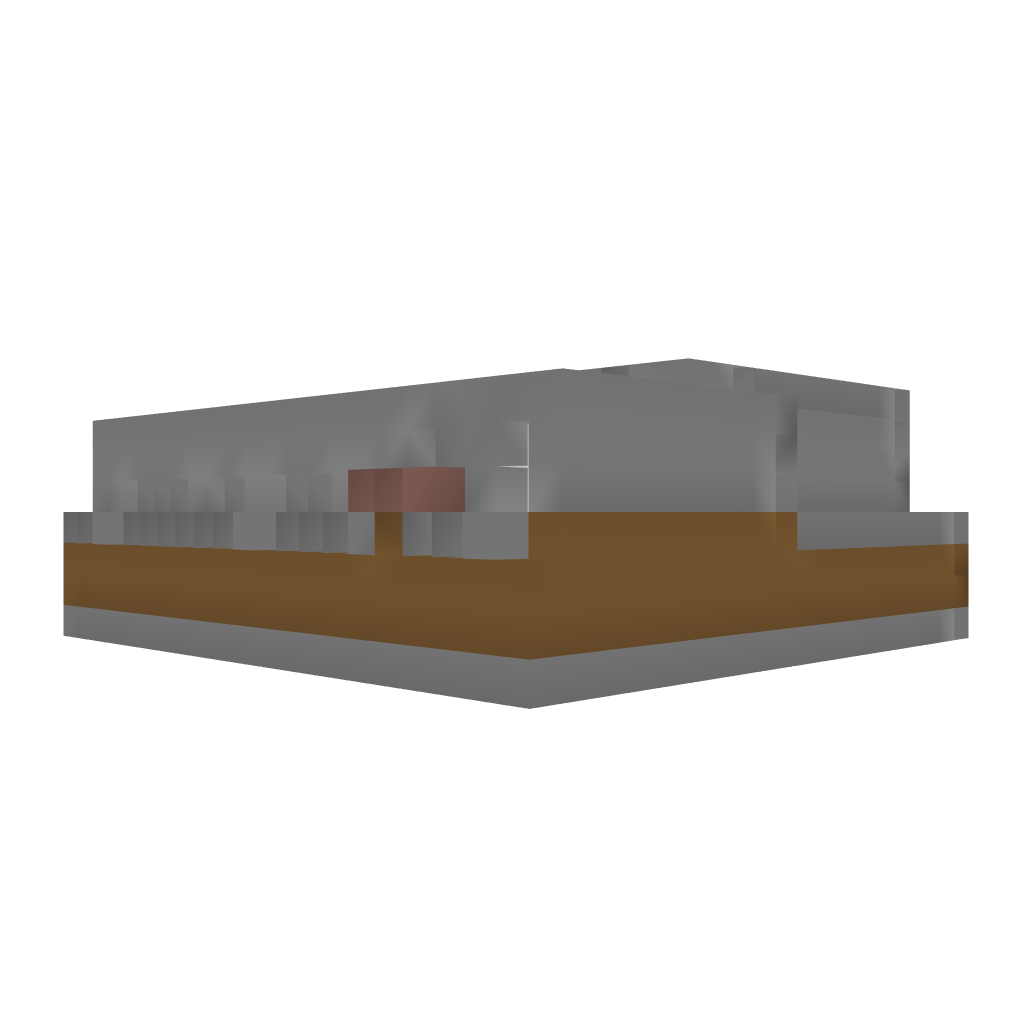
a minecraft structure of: Door with security bad low quality